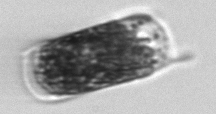
Label: Hemiaulus